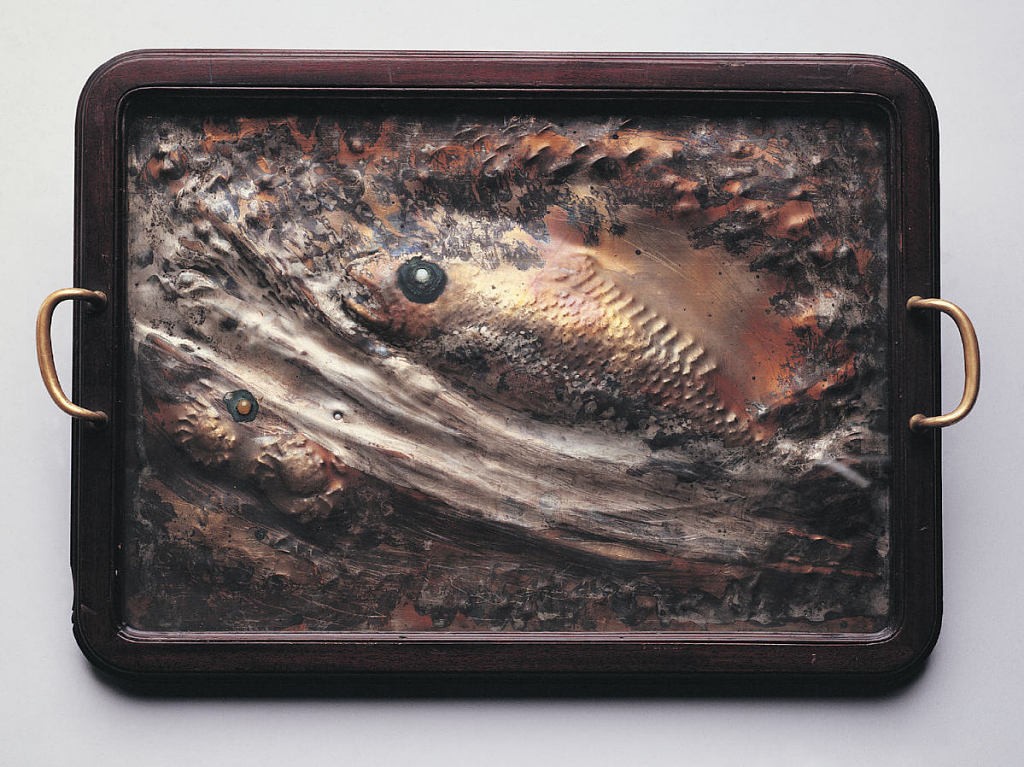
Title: Tray mounted in frame
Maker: Maria Longworth Nichols, American, 1849–1932
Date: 1909
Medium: Copper, semi-precious stones
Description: A rectangle textured copper tray with the impression of a fish and two small crabs framed in wood with handles on opposite sides.